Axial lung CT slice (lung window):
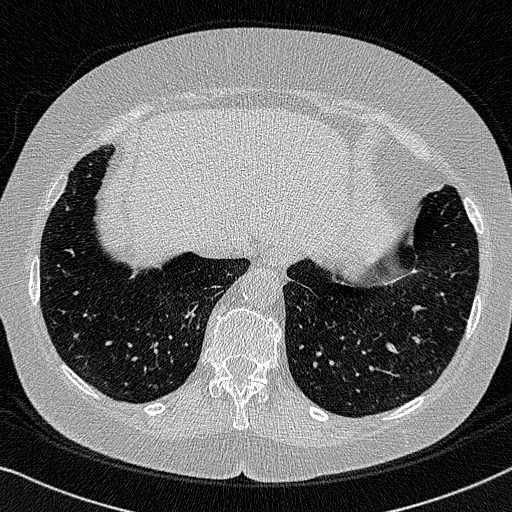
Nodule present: no